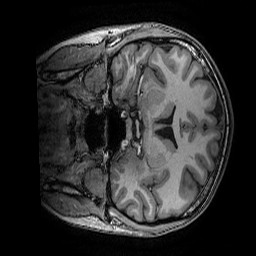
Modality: T1w
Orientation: coronal
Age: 22
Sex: female
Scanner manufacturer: ge
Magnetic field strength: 3 T
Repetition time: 0.007 s
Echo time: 0.00342 s